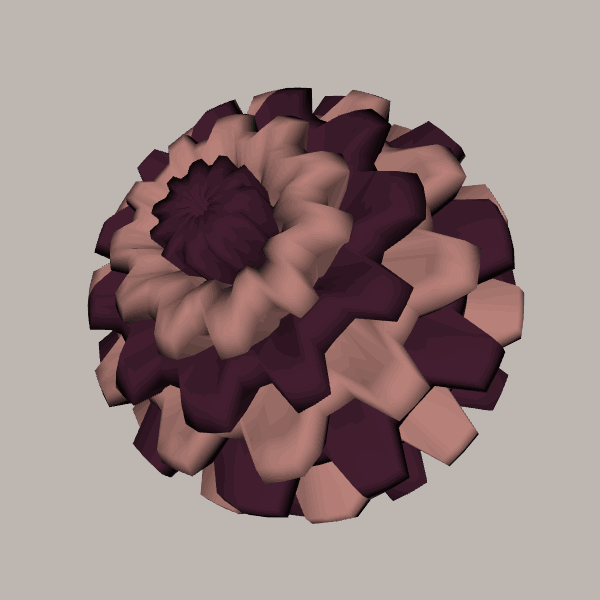
Background: light